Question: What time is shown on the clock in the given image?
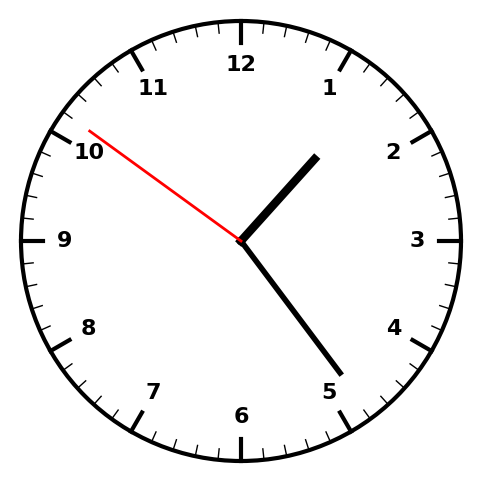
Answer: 01:23:51